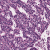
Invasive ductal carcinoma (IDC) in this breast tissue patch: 1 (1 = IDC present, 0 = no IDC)